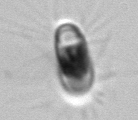
Label: Corethron_hystrix